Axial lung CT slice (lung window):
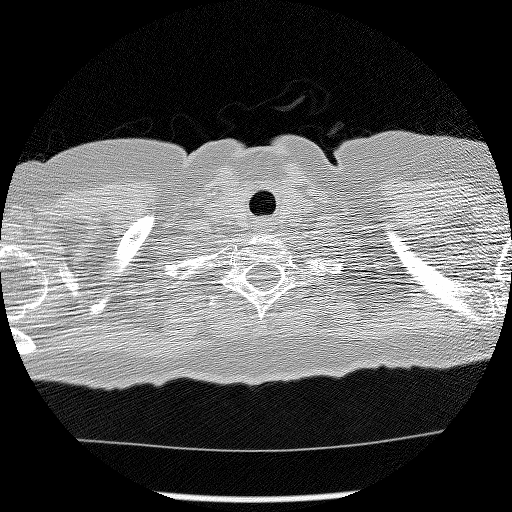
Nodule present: no